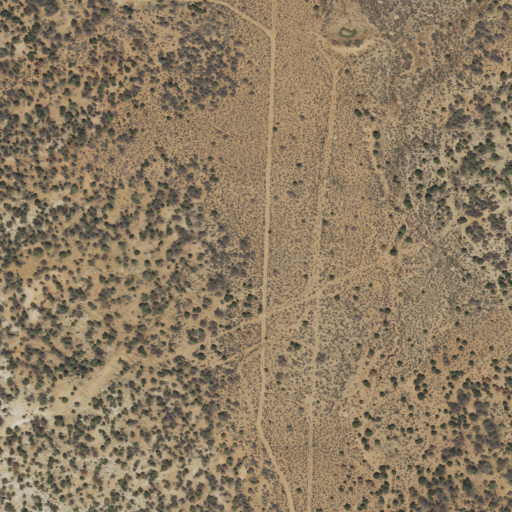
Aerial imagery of cape in Utah named Moosey Point containing shrub, evergreen forest, and cultivated crops